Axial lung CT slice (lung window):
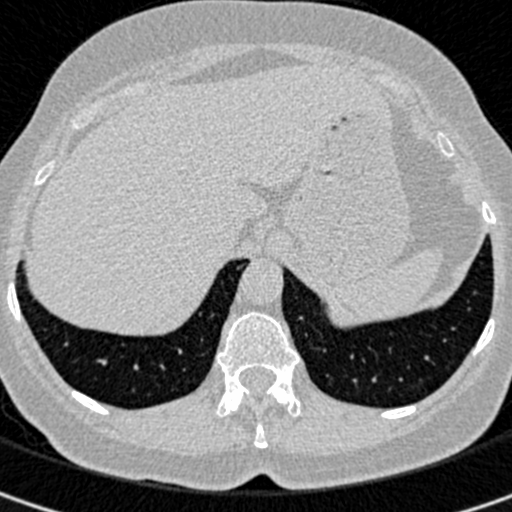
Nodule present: no